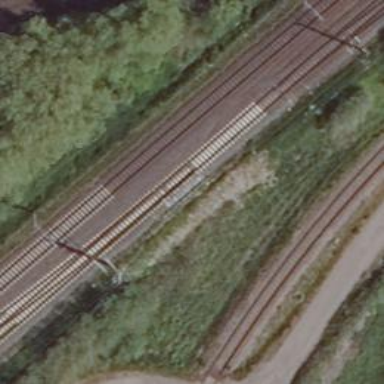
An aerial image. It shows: Railway with electrified contact lines.